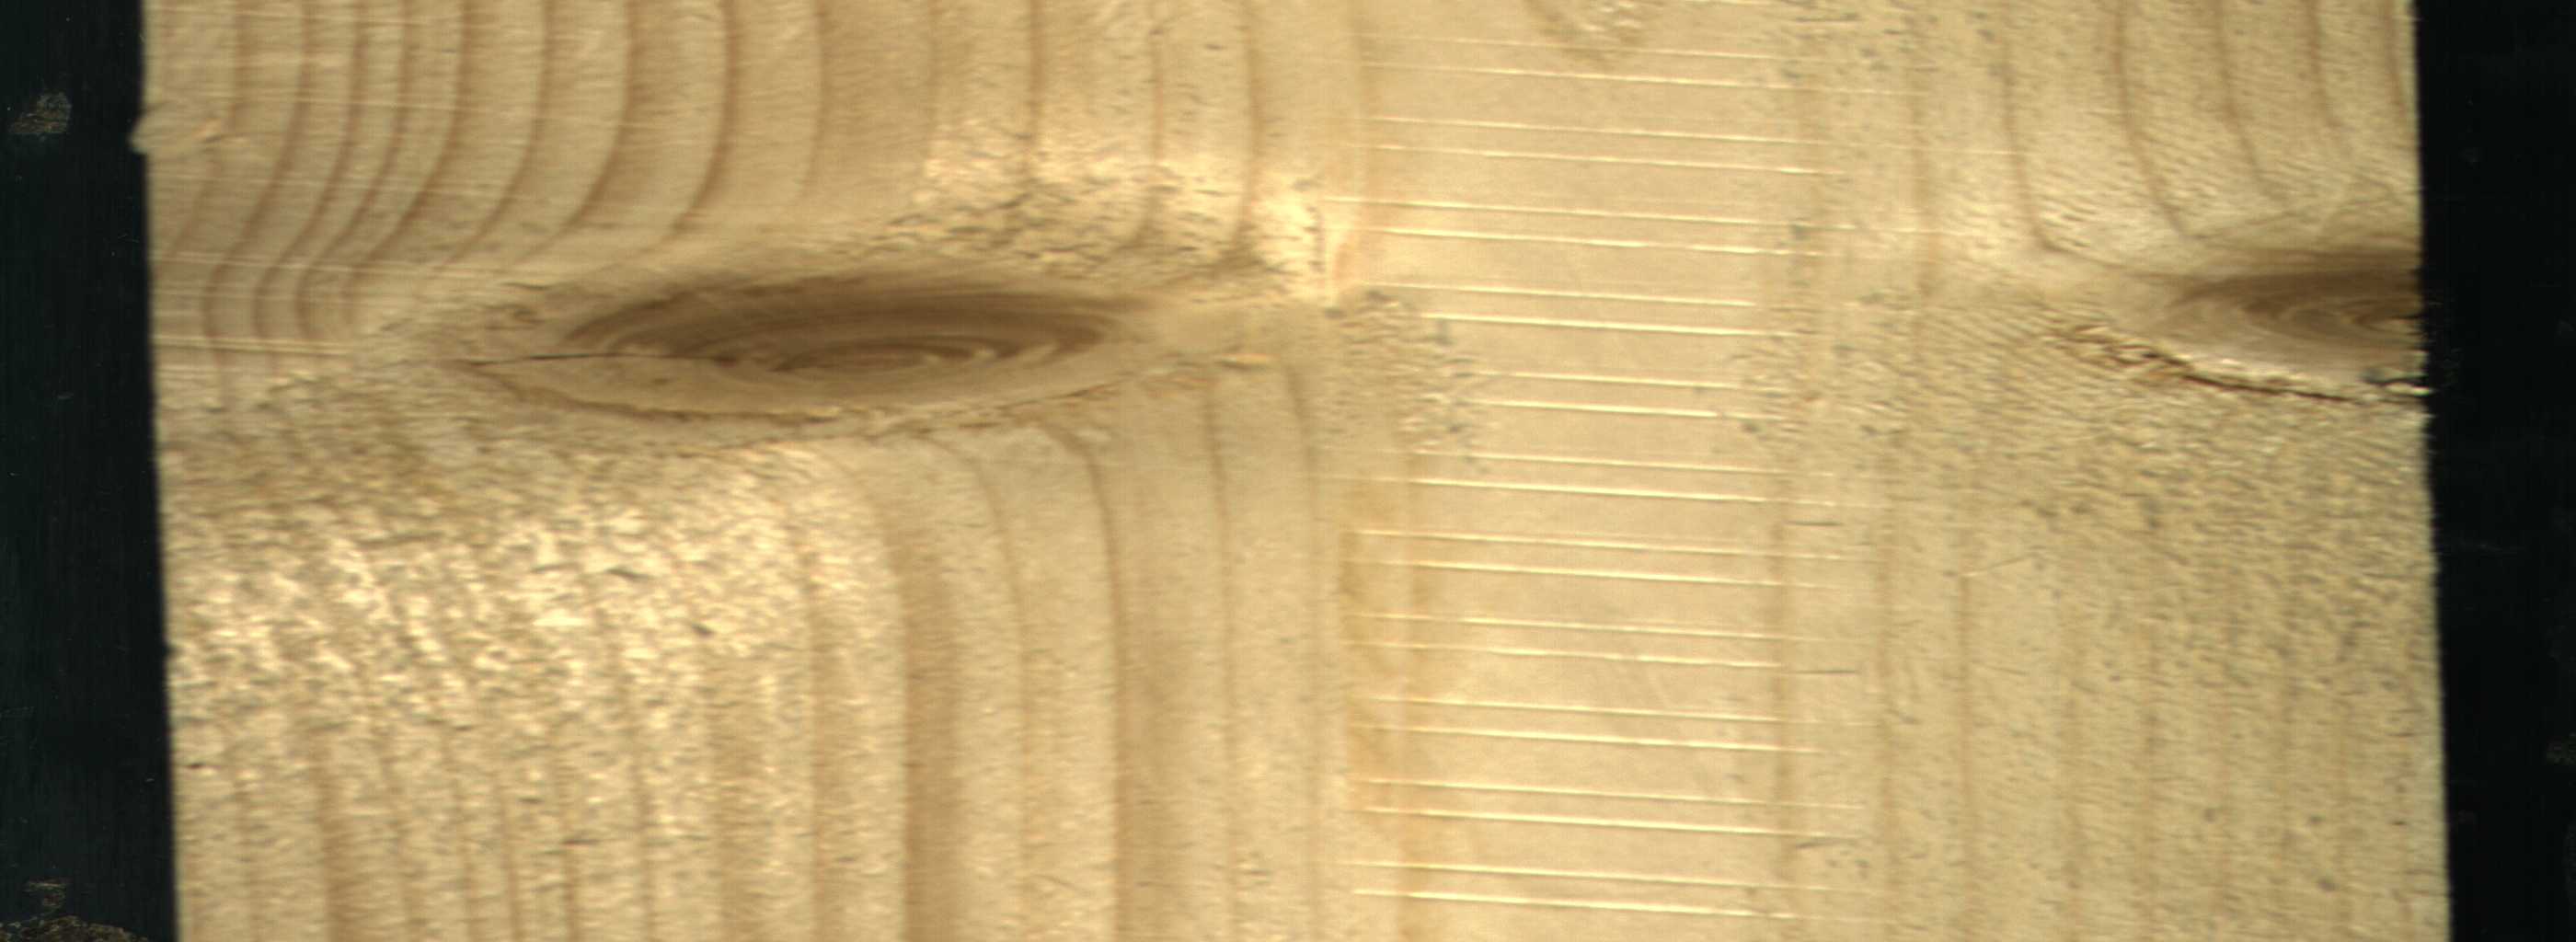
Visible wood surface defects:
Live_Knot
Live_Knot